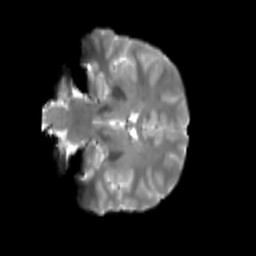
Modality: T2w
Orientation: coronal
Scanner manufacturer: siemens
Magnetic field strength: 3 T
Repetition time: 4 s
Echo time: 0.0594 s